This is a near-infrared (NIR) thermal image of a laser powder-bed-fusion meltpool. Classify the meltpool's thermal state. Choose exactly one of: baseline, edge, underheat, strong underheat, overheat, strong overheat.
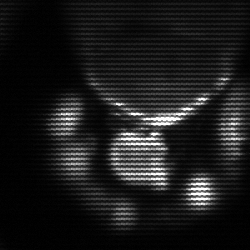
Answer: baseline